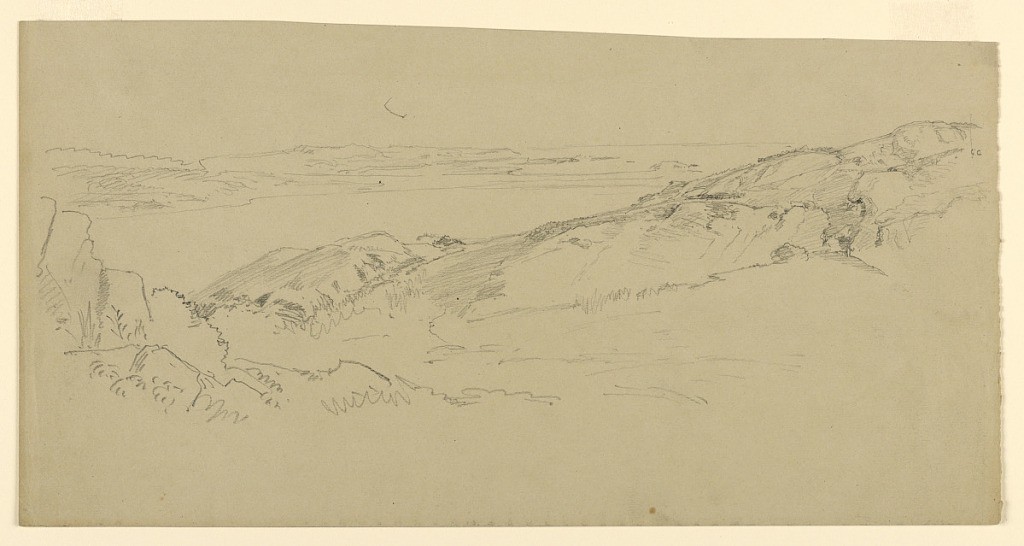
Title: Study of seashore, Rhode Island
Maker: William Trost Richards, American, 1833–1905
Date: ca. 1877
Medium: Graphite on paper
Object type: Drawing
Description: Sketch of a rocky coastline.